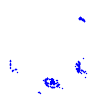
Particle: proton